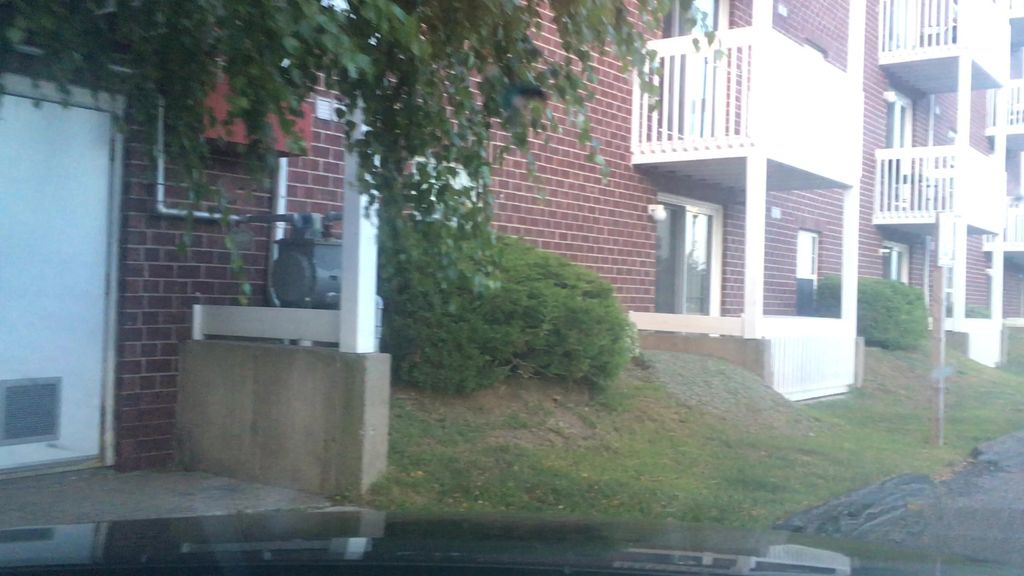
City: halifax